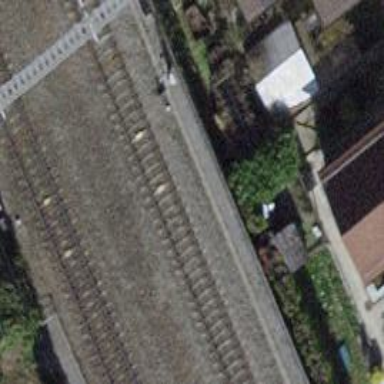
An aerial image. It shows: Railway track with contact lines for electrification.